Field crop: maize
Growth stage: 2
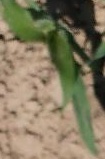
Species: maize